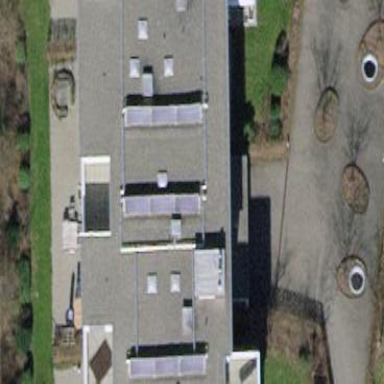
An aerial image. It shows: Apartment building with flat roof.